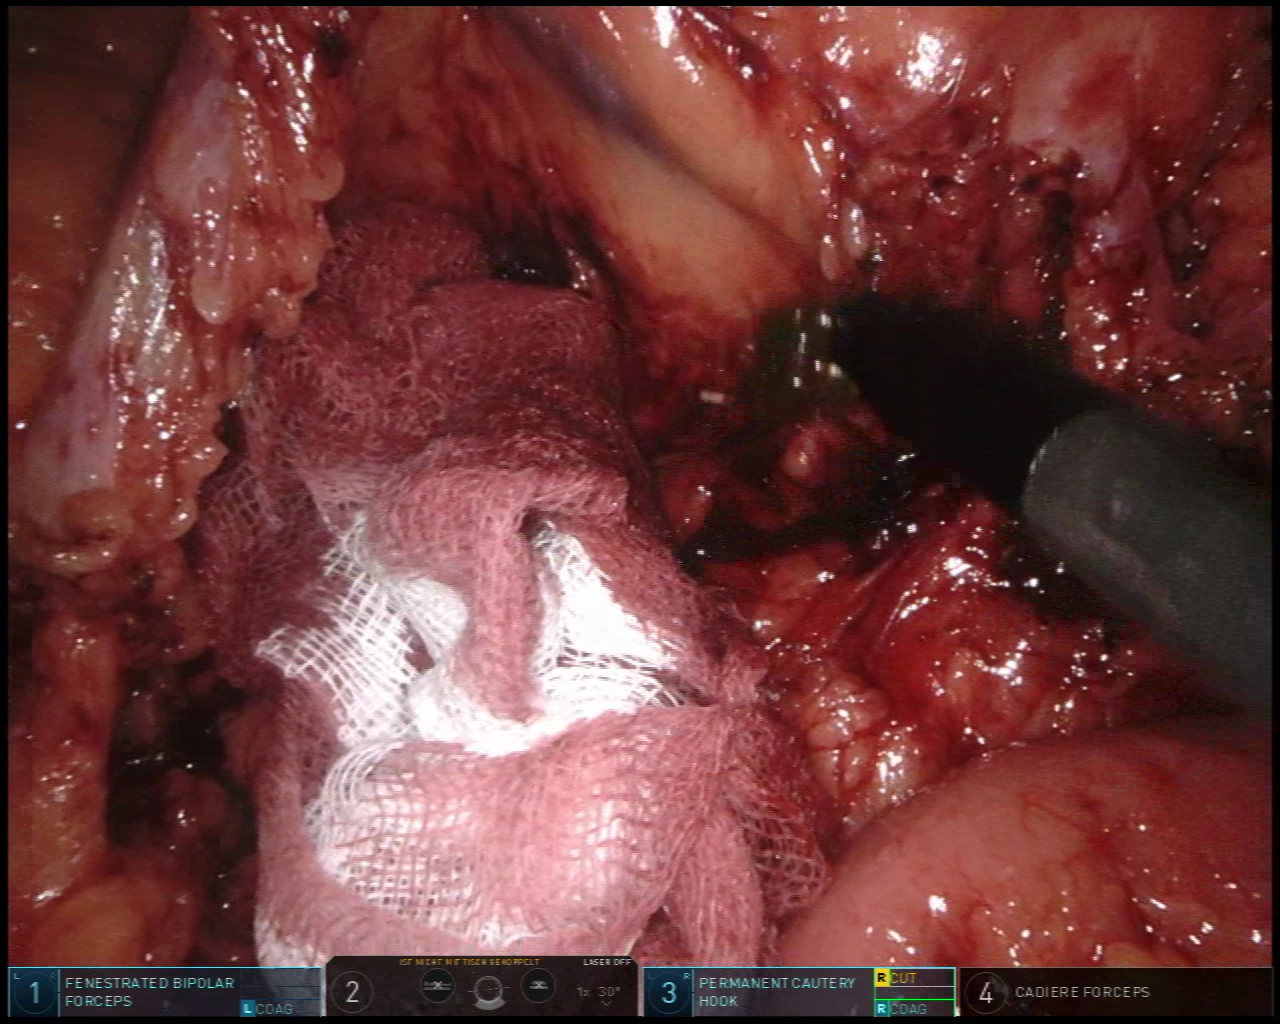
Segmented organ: intestinal_veins
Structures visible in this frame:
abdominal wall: no
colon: no
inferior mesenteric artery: no
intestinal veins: yes
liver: no
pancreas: no
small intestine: yes
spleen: no
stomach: no
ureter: no
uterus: no
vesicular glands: no